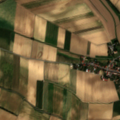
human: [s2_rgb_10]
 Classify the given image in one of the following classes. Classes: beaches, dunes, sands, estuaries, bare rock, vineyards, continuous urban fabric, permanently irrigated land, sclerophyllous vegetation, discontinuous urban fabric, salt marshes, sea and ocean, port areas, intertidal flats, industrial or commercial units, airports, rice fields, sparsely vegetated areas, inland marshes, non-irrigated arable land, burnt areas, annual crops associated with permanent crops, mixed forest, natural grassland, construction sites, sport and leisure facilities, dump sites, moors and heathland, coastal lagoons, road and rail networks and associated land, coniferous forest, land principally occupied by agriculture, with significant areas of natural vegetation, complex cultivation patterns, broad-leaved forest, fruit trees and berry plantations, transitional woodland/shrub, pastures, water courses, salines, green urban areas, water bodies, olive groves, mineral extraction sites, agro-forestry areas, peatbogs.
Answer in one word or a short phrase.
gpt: discontinuous urban fabric, non-irrigated arable land, land principally occupied by agriculture, with significant areas of natural vegetation